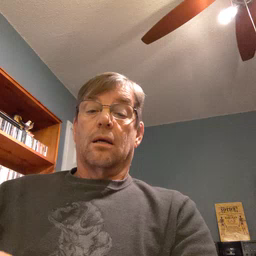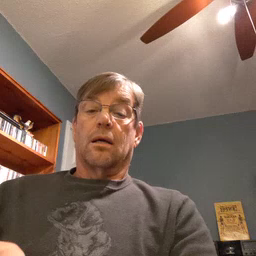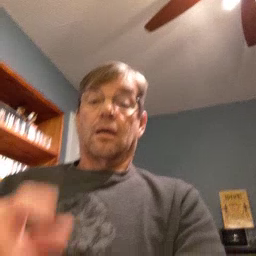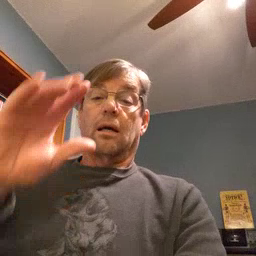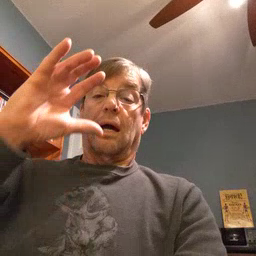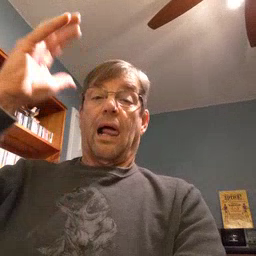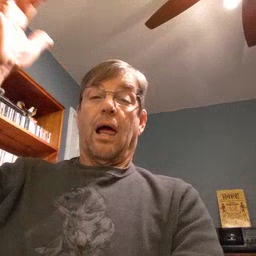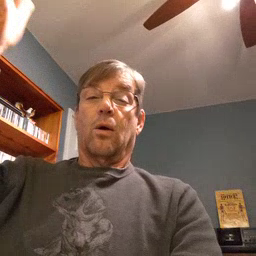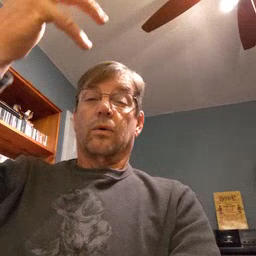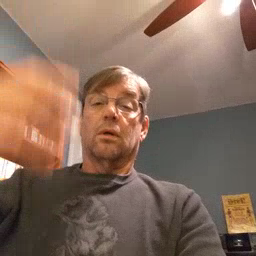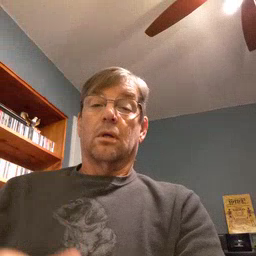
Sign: cloud